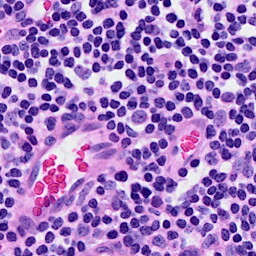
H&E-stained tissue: Breast